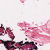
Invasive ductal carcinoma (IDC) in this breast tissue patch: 0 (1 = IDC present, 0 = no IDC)